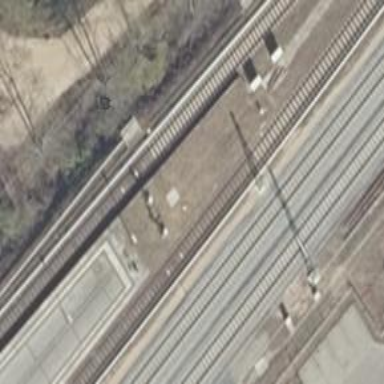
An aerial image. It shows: Railway signal.